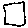
Label: square